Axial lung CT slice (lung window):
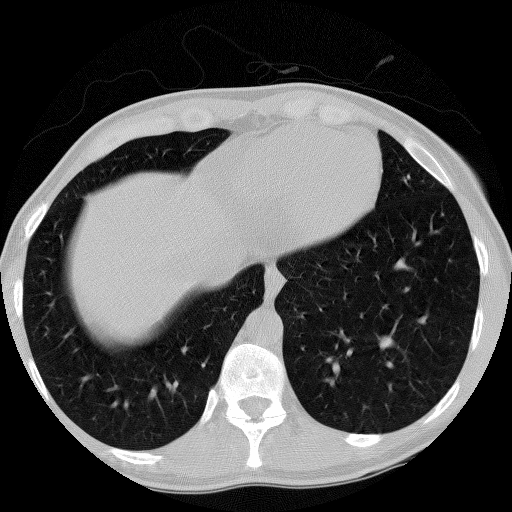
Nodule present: no